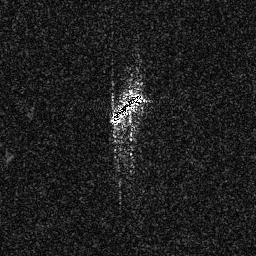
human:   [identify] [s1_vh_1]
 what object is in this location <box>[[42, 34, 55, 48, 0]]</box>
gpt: <ref>1 medium ship at the center</ref>